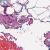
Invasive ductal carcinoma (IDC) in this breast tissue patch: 0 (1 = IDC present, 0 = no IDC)